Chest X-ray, AP view. Patient: 56 years old, sex M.
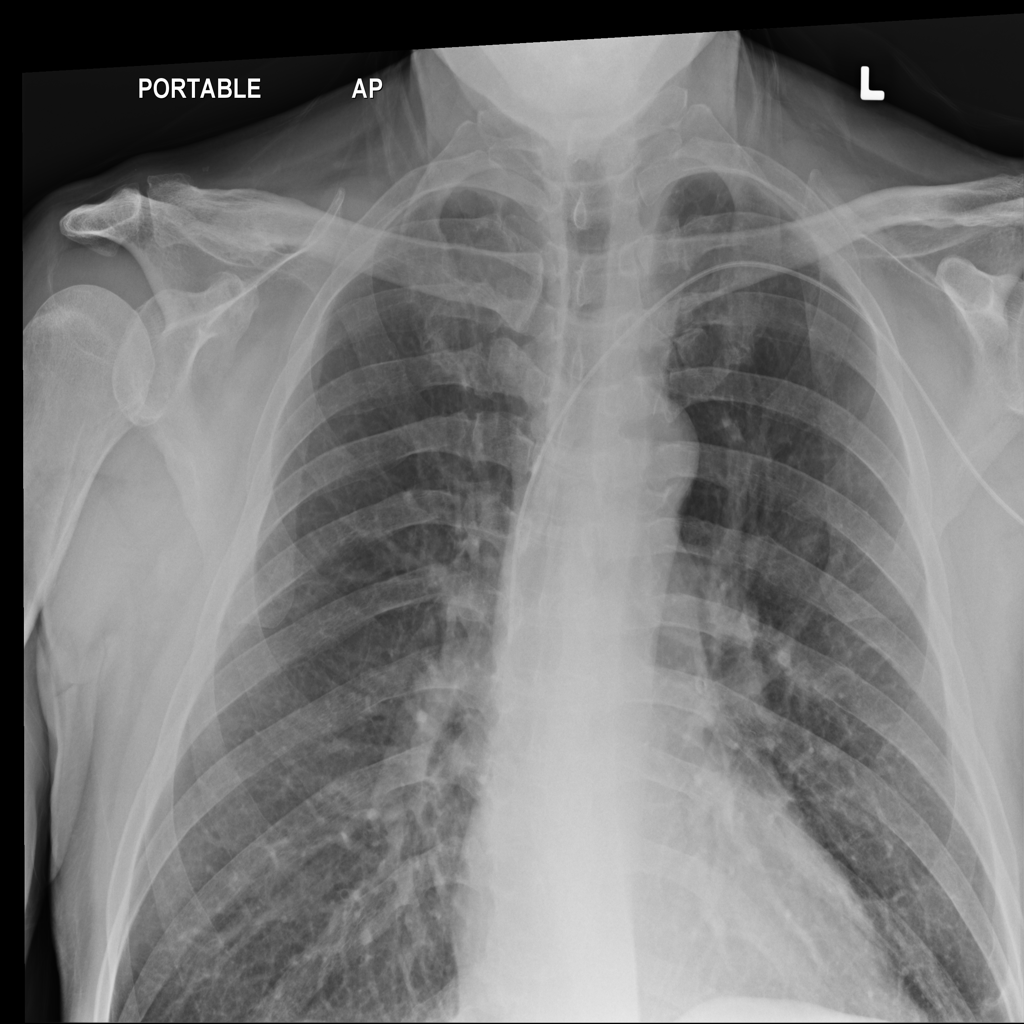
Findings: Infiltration